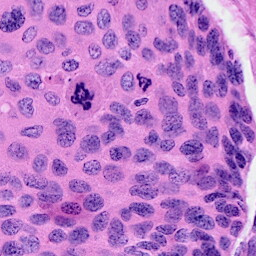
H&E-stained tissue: Cervix